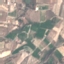
Label: PermanentCrop